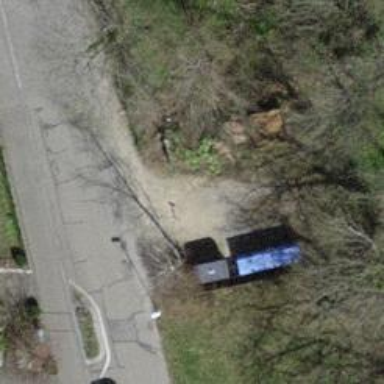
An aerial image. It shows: Recycling container for recycling.